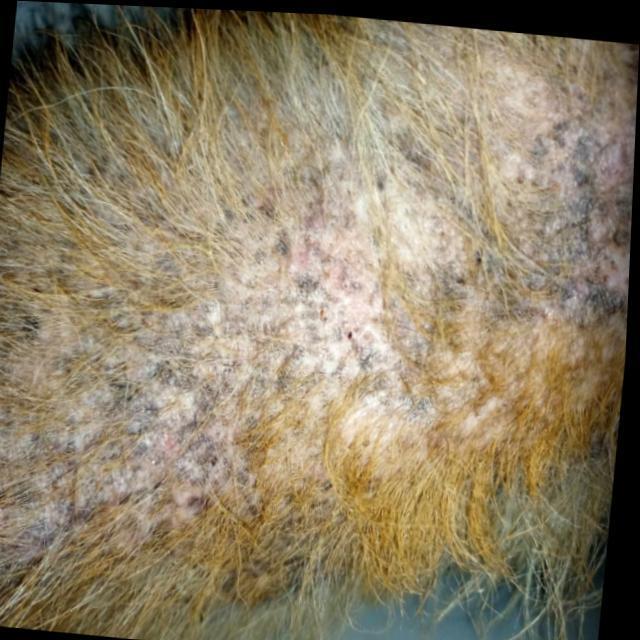
Canine demodicosis (Demodex mange) — caused by Demodex canis mites. Presents with alopecia, follicular papules, pustules, and comedones. Often localized on face and forelimbs.